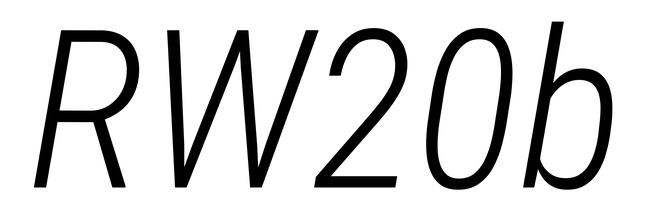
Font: Roboto-Italic_Condensed_Light_Italic